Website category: university
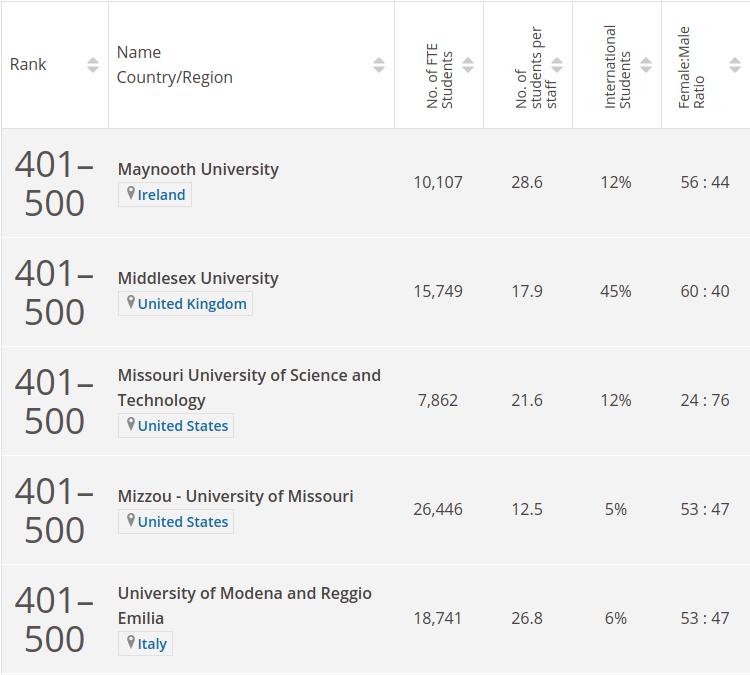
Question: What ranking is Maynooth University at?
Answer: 401500

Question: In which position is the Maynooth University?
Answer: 401500

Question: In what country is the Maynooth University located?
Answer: Ireland

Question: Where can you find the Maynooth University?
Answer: Ireland

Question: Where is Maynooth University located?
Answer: Ireland

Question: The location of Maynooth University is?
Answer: Ireland

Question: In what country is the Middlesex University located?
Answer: United Kingdom

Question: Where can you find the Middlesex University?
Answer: United Kingdom

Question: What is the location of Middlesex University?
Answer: United Kingdom

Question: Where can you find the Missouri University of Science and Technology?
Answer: United States

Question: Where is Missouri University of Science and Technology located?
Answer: United States

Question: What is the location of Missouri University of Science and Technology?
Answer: United States

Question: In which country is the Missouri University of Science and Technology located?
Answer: United States

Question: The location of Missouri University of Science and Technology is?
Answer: United States

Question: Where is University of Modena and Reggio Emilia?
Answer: Italy

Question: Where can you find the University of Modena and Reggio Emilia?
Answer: Italy

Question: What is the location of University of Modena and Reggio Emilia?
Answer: Italy

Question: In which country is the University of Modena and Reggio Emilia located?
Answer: Italy

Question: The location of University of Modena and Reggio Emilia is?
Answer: Italy

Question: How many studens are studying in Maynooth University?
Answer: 10,107

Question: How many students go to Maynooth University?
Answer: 10,107

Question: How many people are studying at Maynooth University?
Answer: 10,107

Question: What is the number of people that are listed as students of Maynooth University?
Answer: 10,107

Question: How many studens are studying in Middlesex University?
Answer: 15,749

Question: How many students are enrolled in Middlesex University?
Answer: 15,749

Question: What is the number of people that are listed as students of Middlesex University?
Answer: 15,749

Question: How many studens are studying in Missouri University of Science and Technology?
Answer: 7,862

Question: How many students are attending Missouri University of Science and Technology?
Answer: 7,862

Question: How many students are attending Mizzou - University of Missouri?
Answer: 26,446

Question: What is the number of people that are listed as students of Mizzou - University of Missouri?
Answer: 26,446

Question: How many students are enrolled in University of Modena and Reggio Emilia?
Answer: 18,741

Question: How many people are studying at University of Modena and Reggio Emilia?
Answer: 18,741

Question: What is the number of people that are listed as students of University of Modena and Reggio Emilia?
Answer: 18,741

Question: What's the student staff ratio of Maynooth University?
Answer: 28.6

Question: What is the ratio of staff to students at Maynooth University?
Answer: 28.6

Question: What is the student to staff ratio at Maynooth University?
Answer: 28.6

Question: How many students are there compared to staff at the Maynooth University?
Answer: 28.6

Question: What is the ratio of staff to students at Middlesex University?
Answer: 17.9

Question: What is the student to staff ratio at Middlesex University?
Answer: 17.9

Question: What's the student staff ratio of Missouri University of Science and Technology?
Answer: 21.6

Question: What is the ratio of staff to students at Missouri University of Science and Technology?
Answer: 21.6

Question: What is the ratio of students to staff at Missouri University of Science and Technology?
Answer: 21.6

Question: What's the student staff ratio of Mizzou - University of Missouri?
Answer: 12.5

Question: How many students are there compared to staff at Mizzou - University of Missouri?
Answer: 12.5

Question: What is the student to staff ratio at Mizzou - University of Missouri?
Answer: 12.5

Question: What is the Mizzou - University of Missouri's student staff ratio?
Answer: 12.5

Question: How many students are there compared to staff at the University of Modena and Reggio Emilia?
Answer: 26.8

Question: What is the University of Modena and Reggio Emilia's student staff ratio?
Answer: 26.8

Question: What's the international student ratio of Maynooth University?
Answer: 12%

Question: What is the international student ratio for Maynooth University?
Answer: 12%

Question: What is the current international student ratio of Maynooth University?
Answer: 12%

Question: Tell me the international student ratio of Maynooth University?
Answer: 12%

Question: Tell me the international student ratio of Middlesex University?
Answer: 45%

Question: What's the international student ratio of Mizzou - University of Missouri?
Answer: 5%

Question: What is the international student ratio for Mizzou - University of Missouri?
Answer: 5%

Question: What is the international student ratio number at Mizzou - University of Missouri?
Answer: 5%

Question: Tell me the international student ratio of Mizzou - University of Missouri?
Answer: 5%

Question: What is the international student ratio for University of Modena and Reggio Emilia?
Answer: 6%

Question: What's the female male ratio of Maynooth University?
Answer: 56 : 44

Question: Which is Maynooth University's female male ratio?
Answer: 56 : 44

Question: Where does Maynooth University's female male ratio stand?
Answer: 56 : 44

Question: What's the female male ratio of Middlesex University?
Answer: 60 : 40

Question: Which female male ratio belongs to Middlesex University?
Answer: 60 : 40

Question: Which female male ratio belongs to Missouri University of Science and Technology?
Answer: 24 : 76